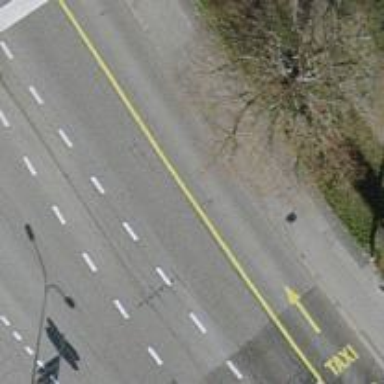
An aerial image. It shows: Secondary road with asphalt surface and trolley wires above. There are lanes for both cyclists and pedestrians on both sides of the road.